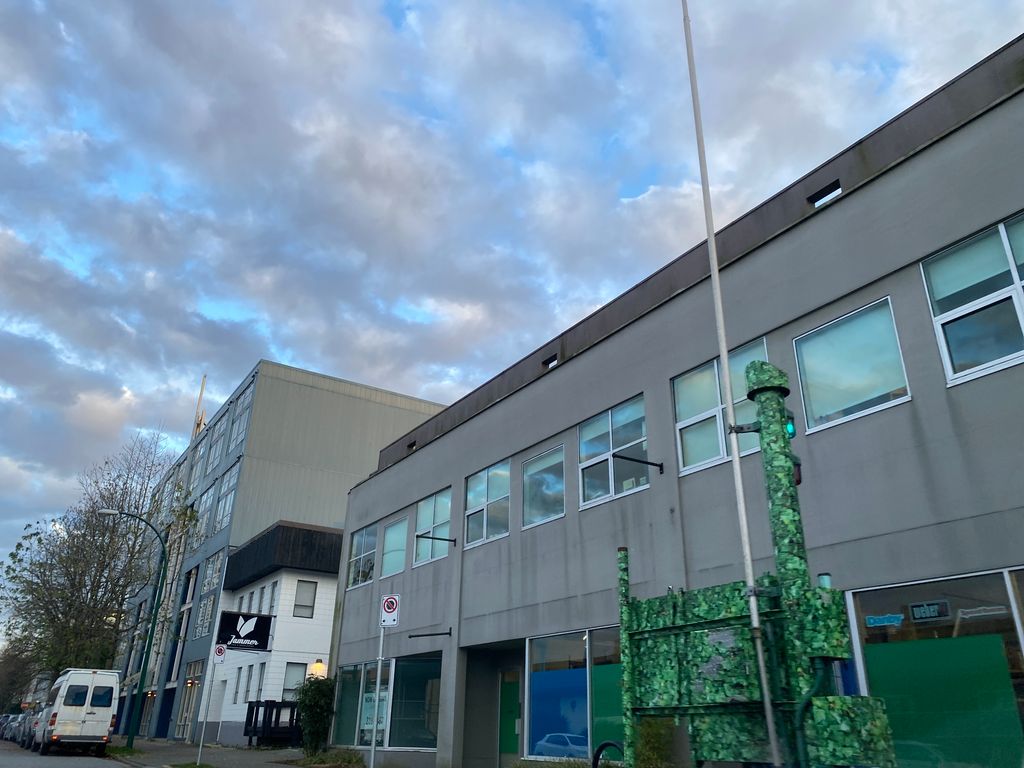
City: vancouver